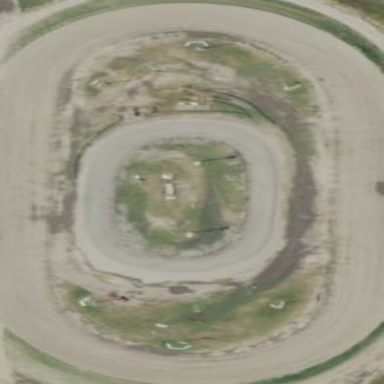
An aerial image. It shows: Raceway for motor sports.